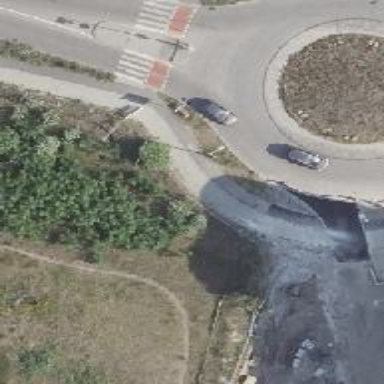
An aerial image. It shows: Asphalt path for cycling.